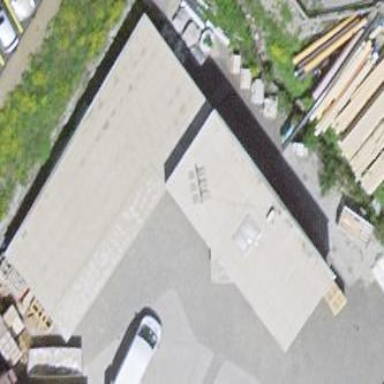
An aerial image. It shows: Industrial building.